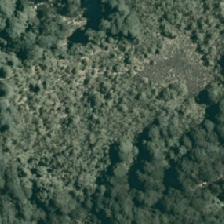
Land cover: manuka_kanuka